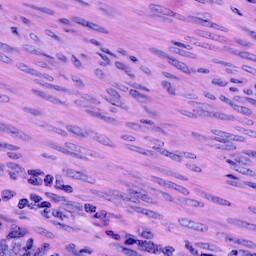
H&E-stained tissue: Cervix